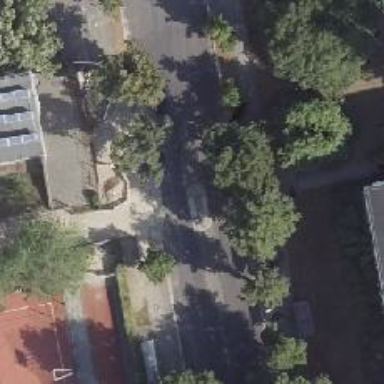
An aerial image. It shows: Unmarked crossing with pedestrian island.